Question: I don't agree that this is a duplicate - because I am seeking for a way to exit the main app and still show a Toast from the service.
In <URL> I have 2 buttons:

Clicking any of the buttons will run a service with a corresponding action string ("open" or "flash") -
<URL>:
'''
public class OpenActivity extends Activity {
private Intent mServiceIntent;
@Override
public void onCreate(Bundle savedInstanceState) {
super.onCreate(savedInstanceState);
setContentView(R.layout.activity_open);
mServiceIntent = new Intent(this, RegionService.class);
}
public void openCar(View v) {
mServiceIntent.setAction("open");
startService(mServiceIntent);
}
'''
<URL>:
'''
public class RegionService extends IntentService {
private static final String TAG = "RegionService";
@Override
protected void onHandleIntent(Intent intent) {
Log.d(TAG, "Received an intent: " + intent);
String action = intent.getAction();
Log.d(TAG, "Received an action: " + action);
if(action.equals("open")) {
Toast.makeText(this,
getString(R.string.car_opened),
Toast.LENGTH_SHORT).show();
}
'''
Unfortunately my app crashes with:
'''
D/RegionService(24506): Received an intent: Intent { act=open cmp=de.afarber.mynotification/.RegionService }
D/RegionService(24506): Received an action: open
W/MessageQueue(24506): Handler (android.os.Handler) {422768a8} sending message to a Handler on a dead thread
W/MessageQueue(24506): java.lang.RuntimeException: Handler (android.os.Handler) {422768a8} sending message to a Handler on a dead thread
W/MessageQueue(24506): at android.os.MessageQueue.enqueueMessage(MessageQueue.java:320)
W/MessageQueue(24506): at android.os.Handler.enqueueMessage(Handler.java:626)
W/MessageQueue(24506): at android.os.Handler.sendMessageAtTime(Handler.java:595)
W/MessageQueue(24506): at android.os.Handler.sendMessageDelayed(Handler.java:566)
W/MessageQueue(24506): at android.os.Handler.post(Handler.java:326)
W/MessageQueue(24506): at android.widget.Toast$TN.hide(Toast.java:370)
W/MessageQueue(24506): at android.app.ITransientNotification$Stub.onTransact(ITransientNotification.java:54)
W/MessageQueue(24506): at android.os.Binder.execTransact(Binder.java:412)
W/MessageQueue(24506): at dalvik.system.NativeStart.run(Native Method)
'''
Being an Android programming newbie I wonder <URL>
I think I've already seen Toasts at Android Home (i.e. there was no Activity on the device screen and still there were Toasts).
I would like to monitor a beacon device from my service and show some text Toasts - even when my app has been closed.
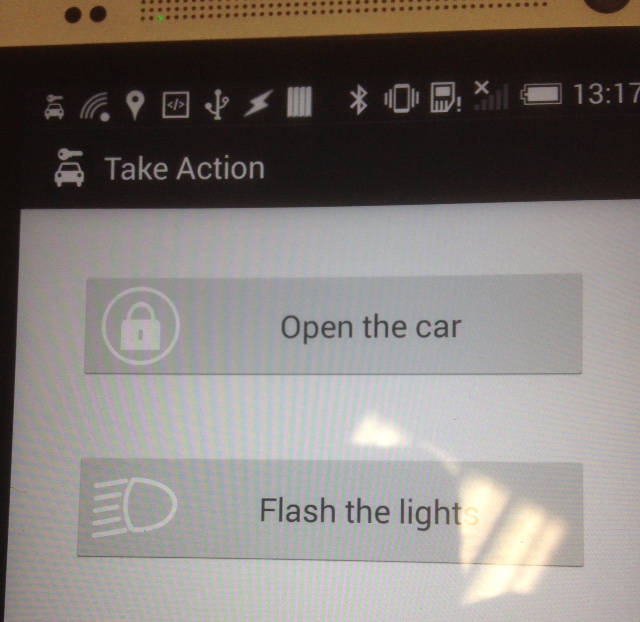
Answer: 'OnHandleIntent' will run in a differant 'Thread'
so you are showing 'Toast' in a thread which is not allowed in android
so change your code like this
'''
Handler handler = new Handler(Looper.getMainLooper());
handler.post(new Runnable() {
@Override
public void run() {
Toast.makeText(getApplicationContext(),
getString(R.string.car_opened),
Toast.LENGTH_SHORT).show();
}
});
'''
From this <URL>
IntentService will create a thread to handle the new intent, and terminated it immediately once the task has done. So, the Toast will be out of controlled by a dead thread.
You should see some exceptions in the console when the toast showing on the screen.